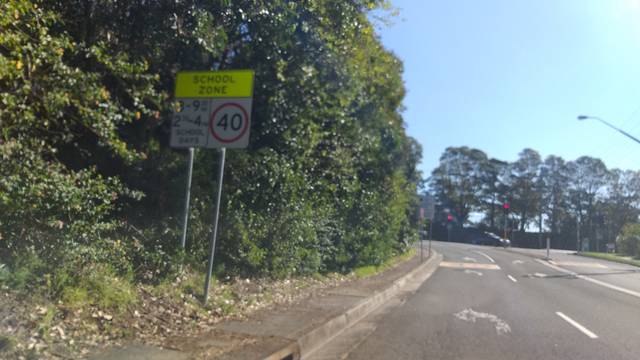
Region: Australia
Coordinates: -34.426, 150.872